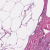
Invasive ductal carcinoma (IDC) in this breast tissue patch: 0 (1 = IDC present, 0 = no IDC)